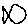
Label: fish